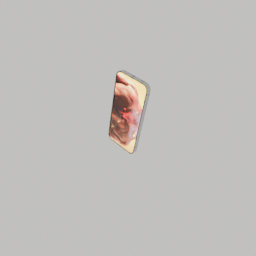
Label: electronics